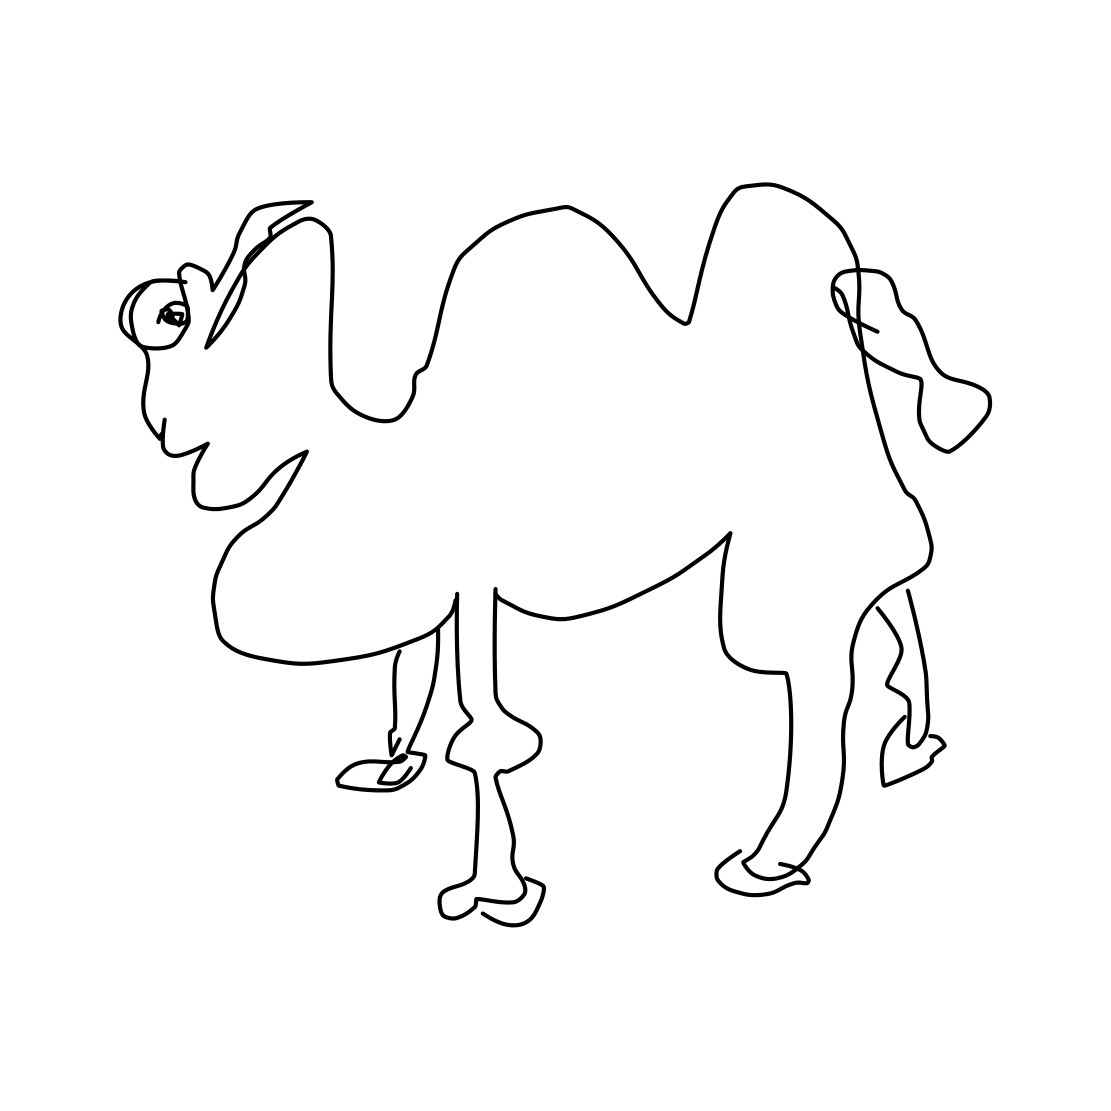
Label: camel